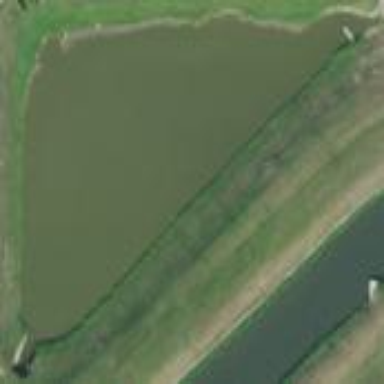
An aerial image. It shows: Retention basin used for land drainage and flood control.